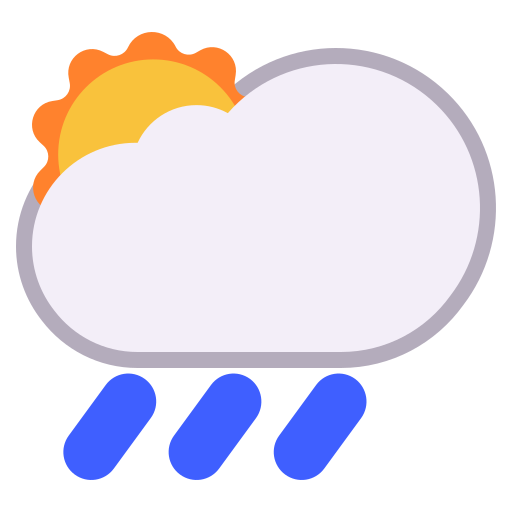
sun behind rain cloud flat